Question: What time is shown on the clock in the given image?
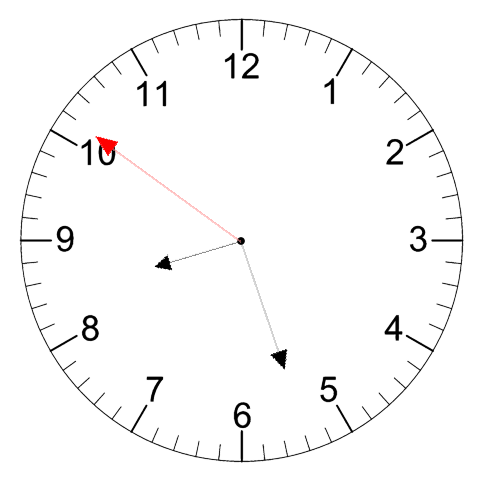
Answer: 08:26:51